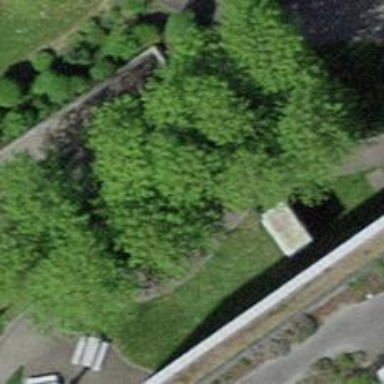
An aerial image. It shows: Bench for seating.